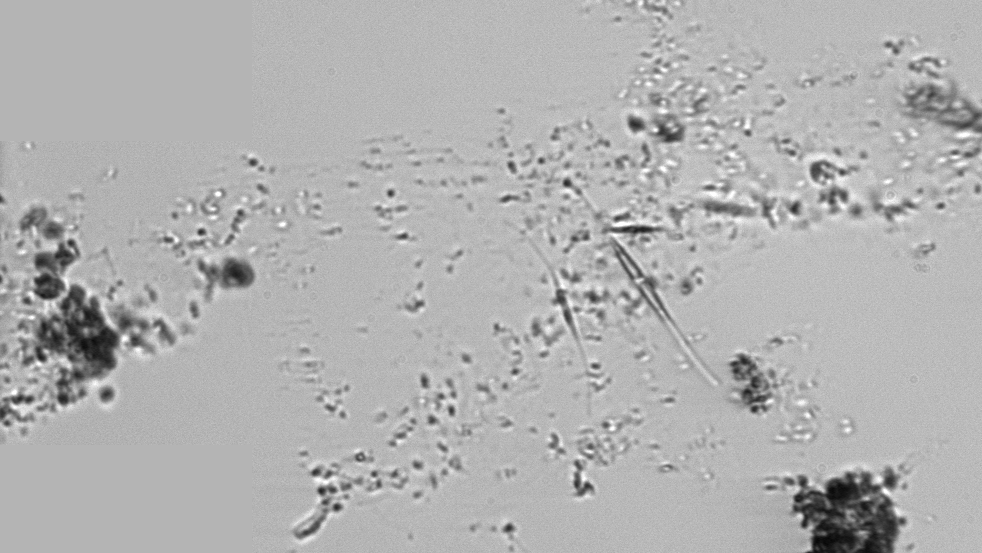
Label: Phaeocystis